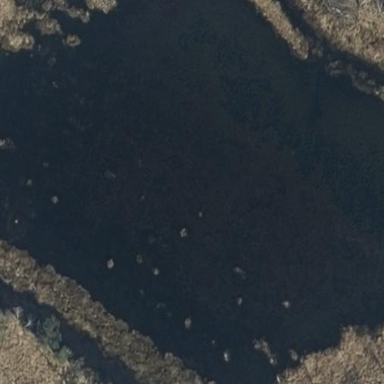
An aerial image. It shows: Pond surrounded by natural water.